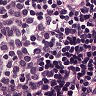
Metastatic tissue present: no